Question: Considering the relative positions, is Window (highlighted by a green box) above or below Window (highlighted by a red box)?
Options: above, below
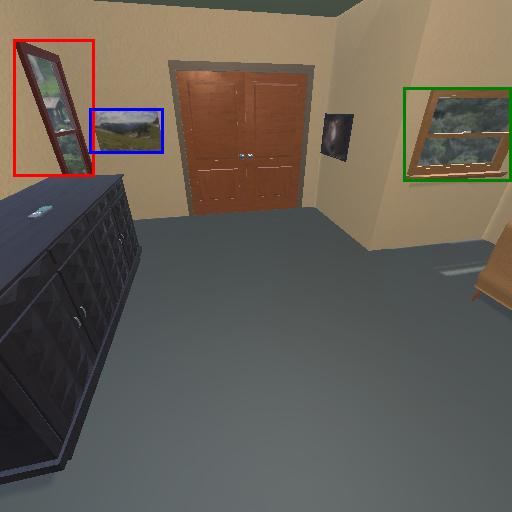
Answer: above